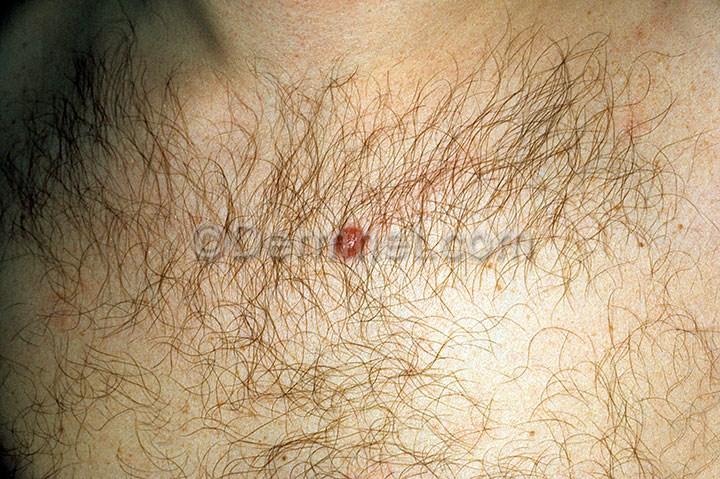
Disease: Systemic Disease